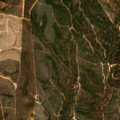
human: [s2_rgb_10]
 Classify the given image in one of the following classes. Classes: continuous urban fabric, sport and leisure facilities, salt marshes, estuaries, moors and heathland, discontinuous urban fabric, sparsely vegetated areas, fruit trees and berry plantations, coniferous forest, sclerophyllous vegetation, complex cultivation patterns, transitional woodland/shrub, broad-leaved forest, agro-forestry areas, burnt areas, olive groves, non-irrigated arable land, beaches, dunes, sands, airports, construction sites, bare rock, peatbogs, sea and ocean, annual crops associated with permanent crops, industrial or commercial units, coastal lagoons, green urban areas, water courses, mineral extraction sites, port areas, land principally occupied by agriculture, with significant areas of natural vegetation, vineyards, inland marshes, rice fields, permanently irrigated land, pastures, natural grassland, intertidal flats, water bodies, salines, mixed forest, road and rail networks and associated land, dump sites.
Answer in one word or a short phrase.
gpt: broad-leaved forest, mixed forest, transitional woodland/shrub